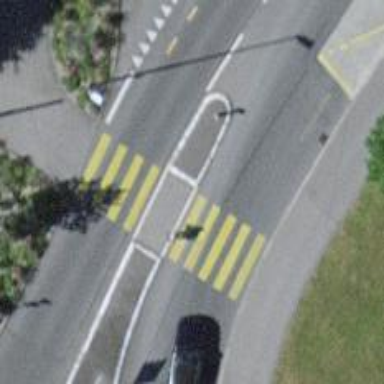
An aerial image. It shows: Footway located on traffic island.